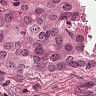
Metastatic tissue present: yes